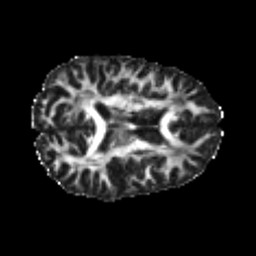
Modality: FA
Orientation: axial
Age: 20
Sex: male
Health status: healthy
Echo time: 0.074 s